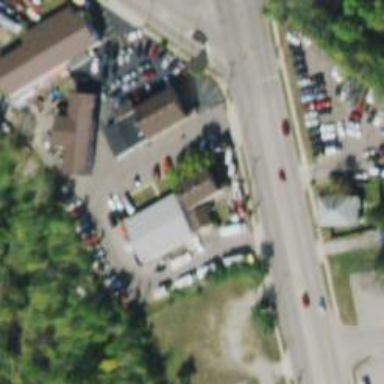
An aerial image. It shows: Convenience shop.